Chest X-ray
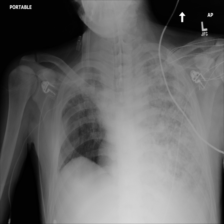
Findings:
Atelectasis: negative
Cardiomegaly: negative
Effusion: positive
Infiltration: negative
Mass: negative
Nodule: negative
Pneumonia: negative
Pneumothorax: negative
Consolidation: negative
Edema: negative
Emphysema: negative
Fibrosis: negative
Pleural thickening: negative
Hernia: negative